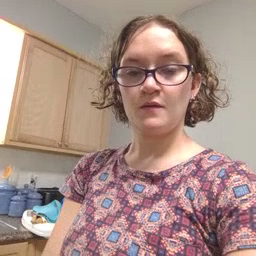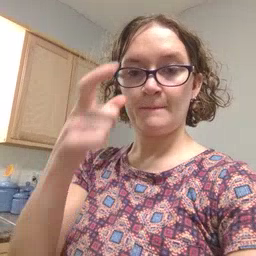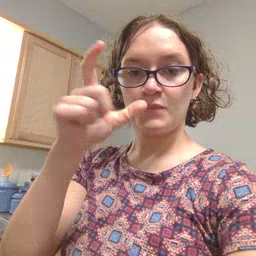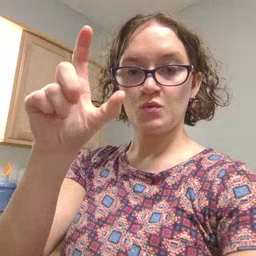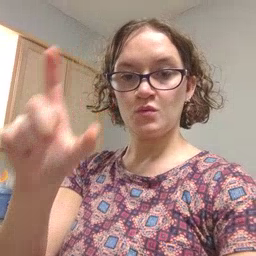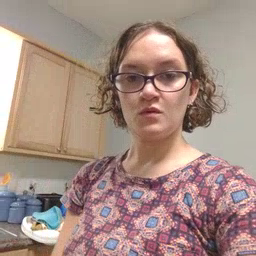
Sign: moon